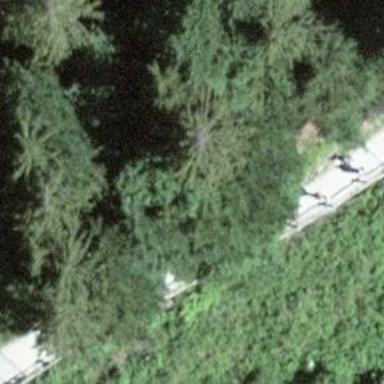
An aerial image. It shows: Bench for seating.